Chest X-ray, AP view. Patient: 26 years old, sex F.
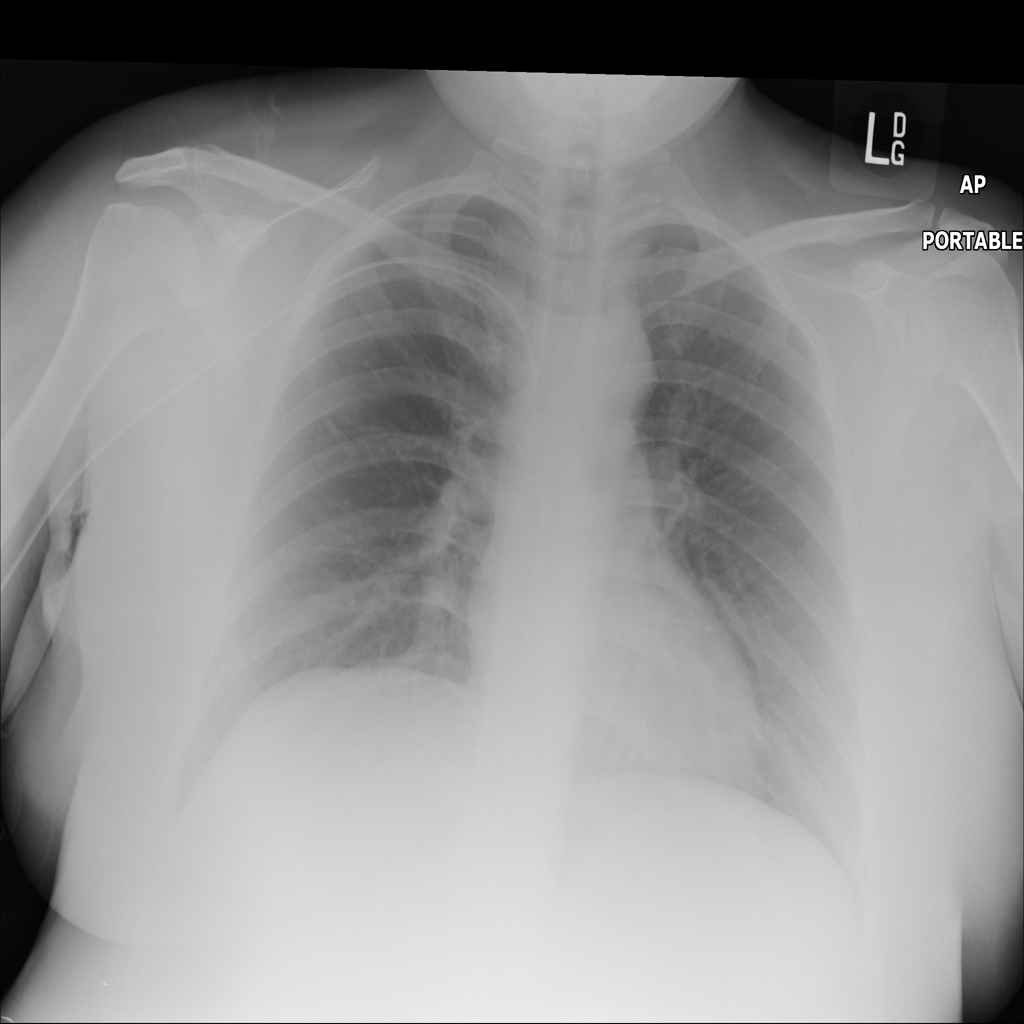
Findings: No Finding